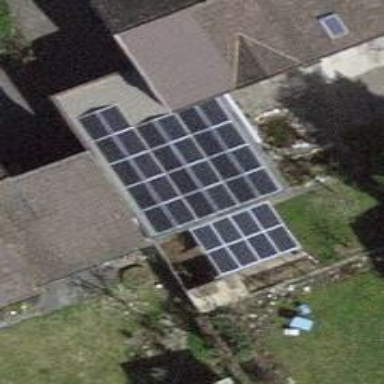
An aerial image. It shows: Solar power generator using photovoltaic method with solar photovoltaic panel types.